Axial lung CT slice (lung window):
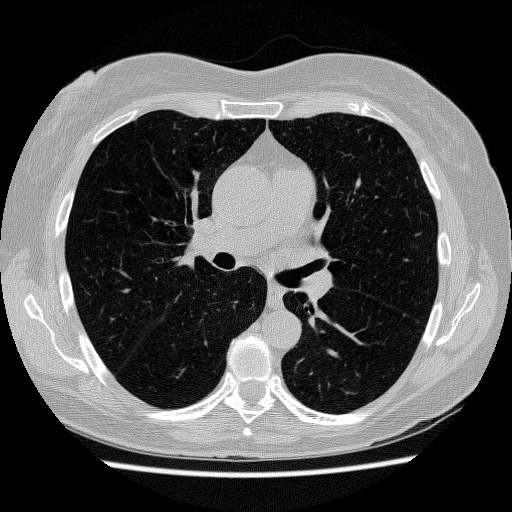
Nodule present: no